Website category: auto
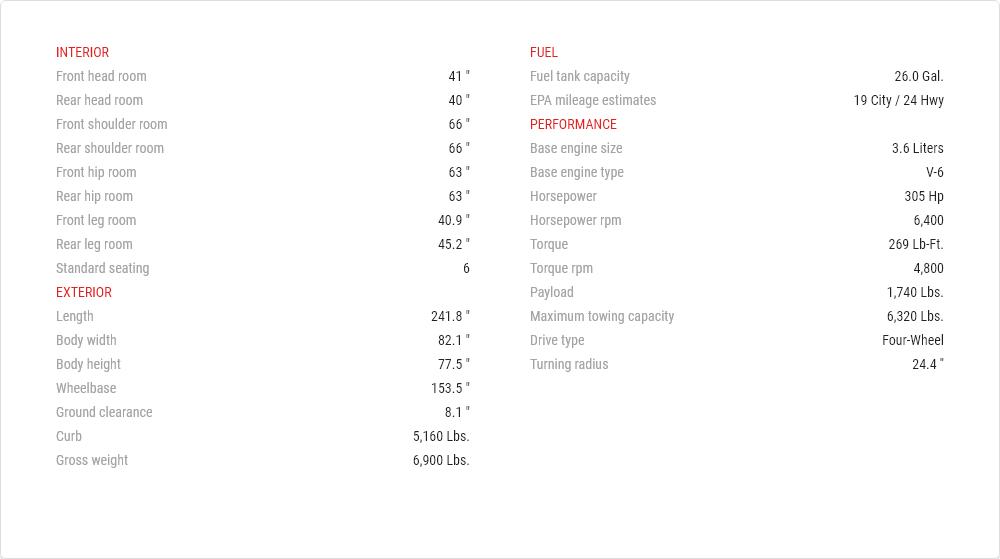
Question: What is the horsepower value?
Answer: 305 hp

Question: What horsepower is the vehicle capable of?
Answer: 305 hp

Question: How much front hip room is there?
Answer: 63 "

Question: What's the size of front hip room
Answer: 63 "

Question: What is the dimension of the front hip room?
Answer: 63 "